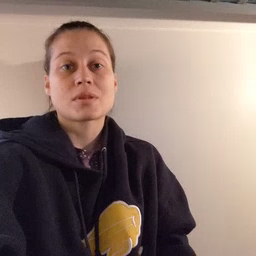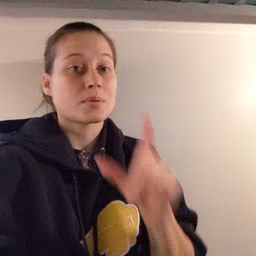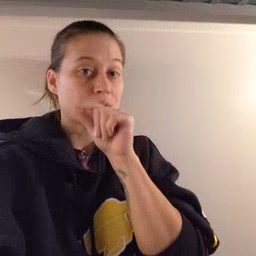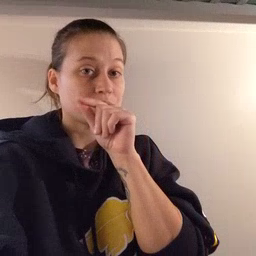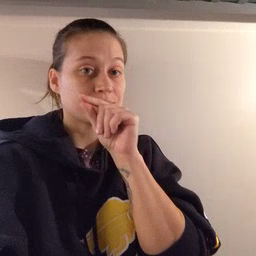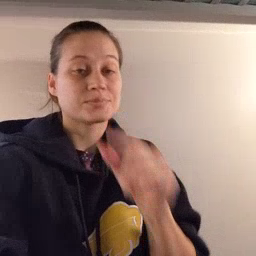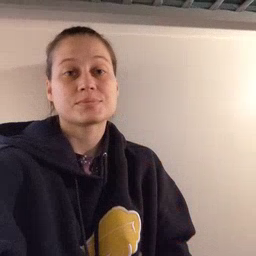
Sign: bird